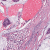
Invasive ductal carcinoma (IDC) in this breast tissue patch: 1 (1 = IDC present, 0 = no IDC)